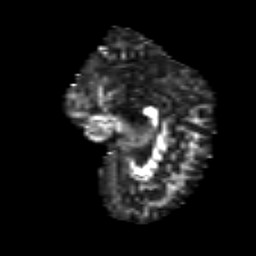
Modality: FA
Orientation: sagittal
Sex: male
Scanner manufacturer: siemens
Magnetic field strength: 3 T
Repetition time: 5 s
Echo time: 0.071 s